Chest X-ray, PA view. Patient: 56 years old, sex F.
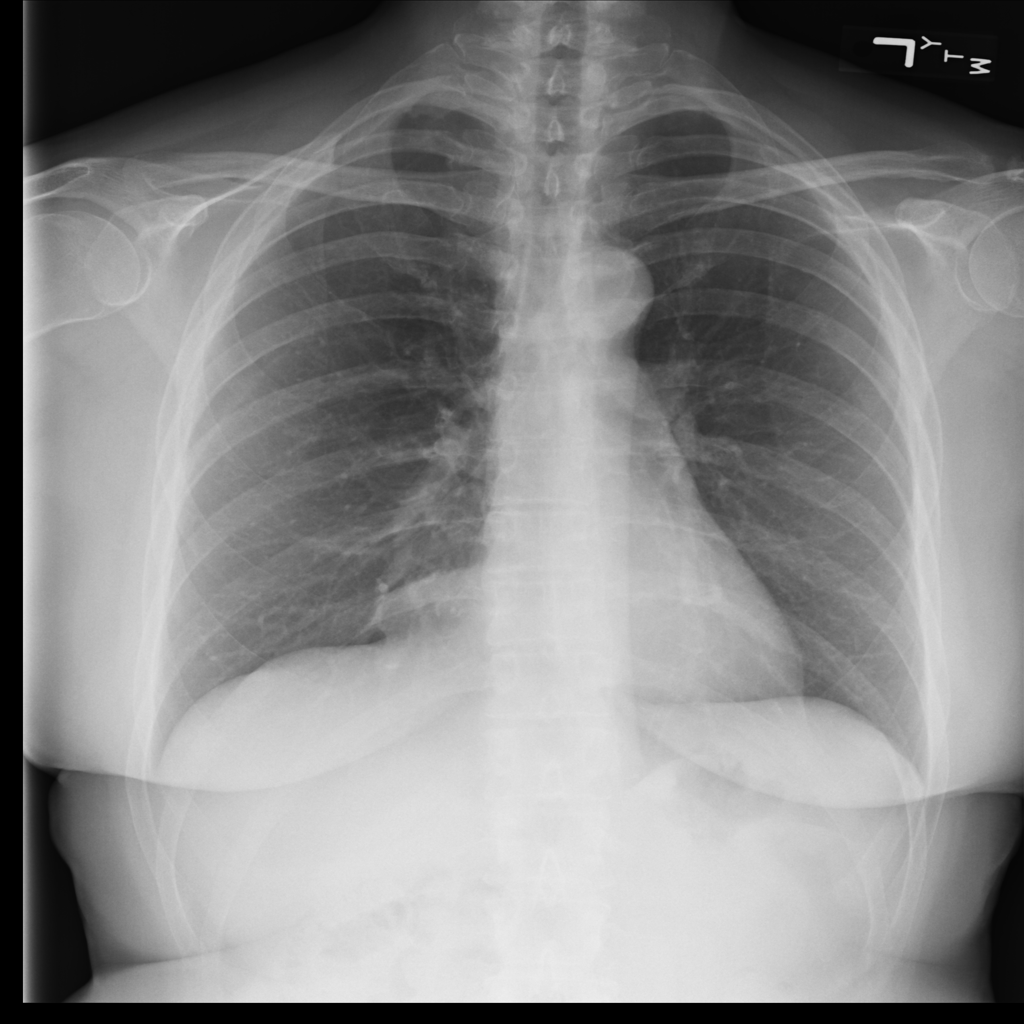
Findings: Hernia, Pleural_Thickening